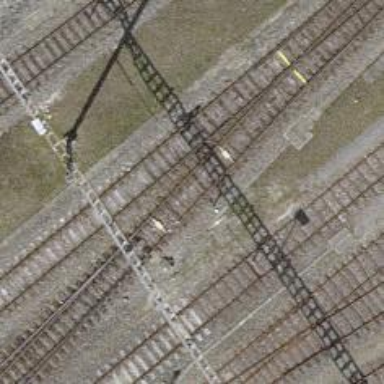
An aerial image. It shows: Railway switch.